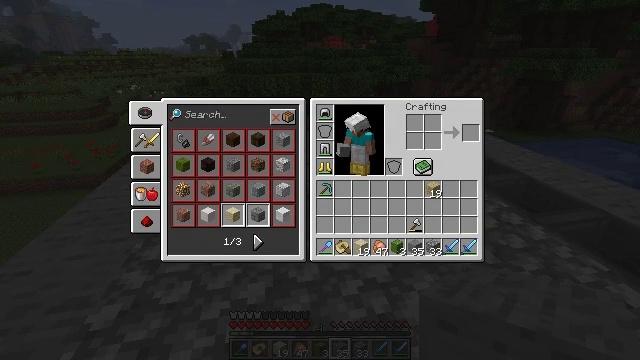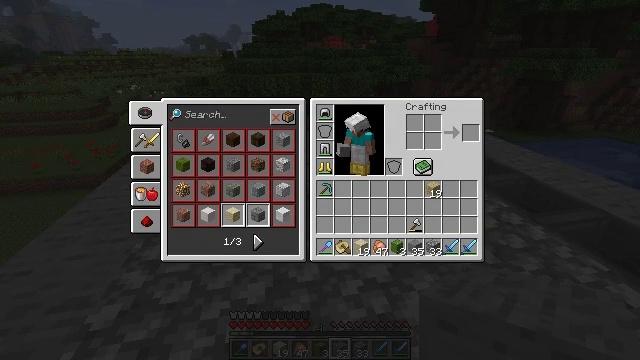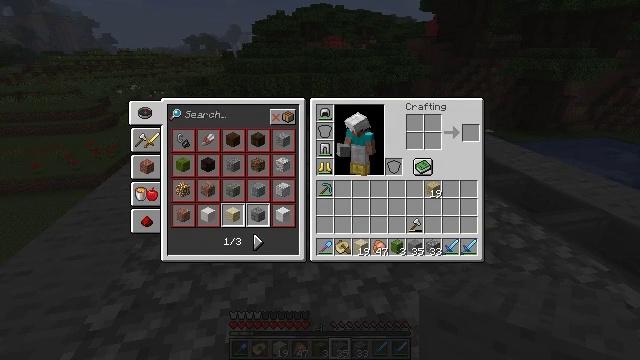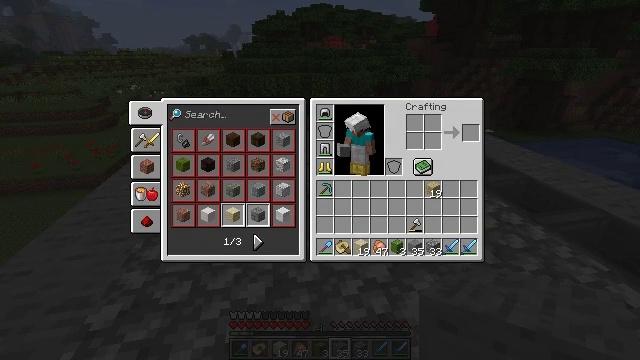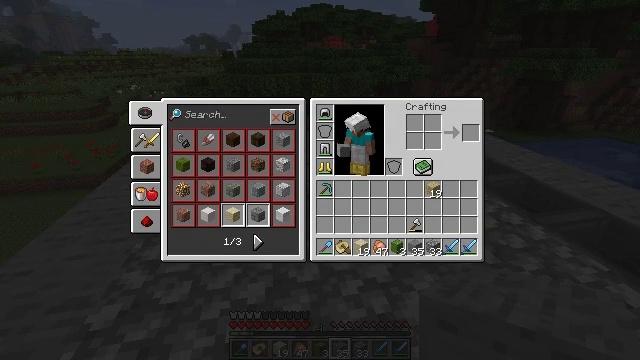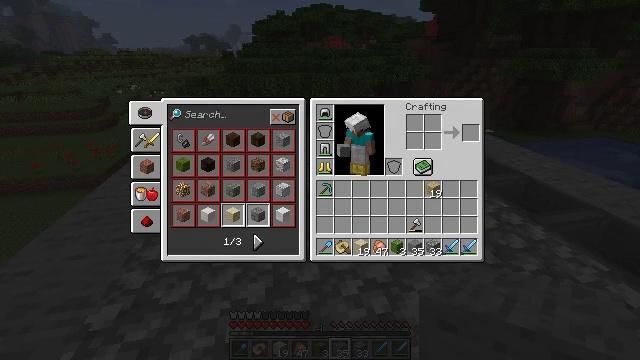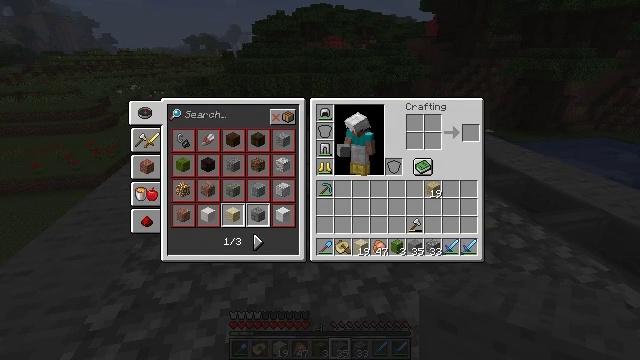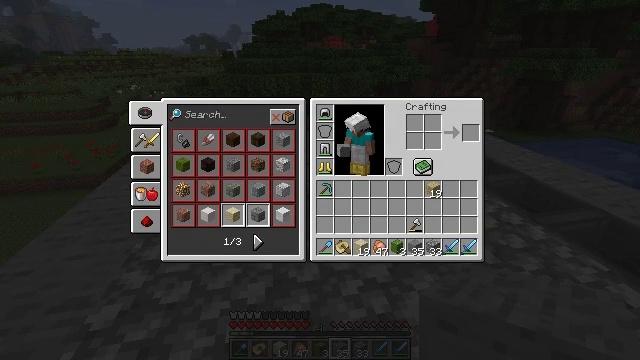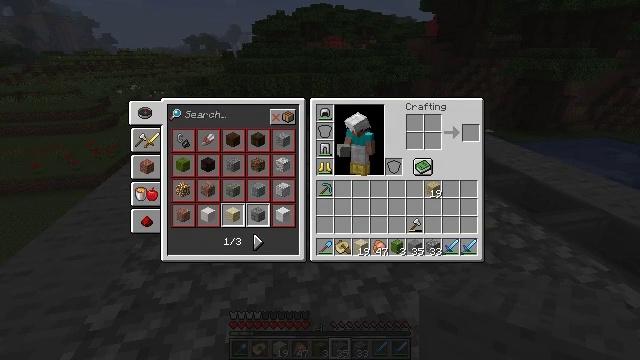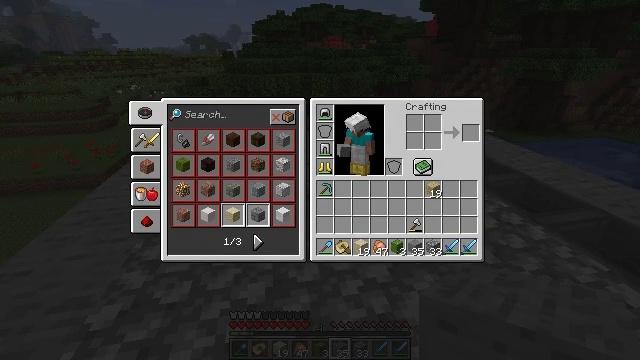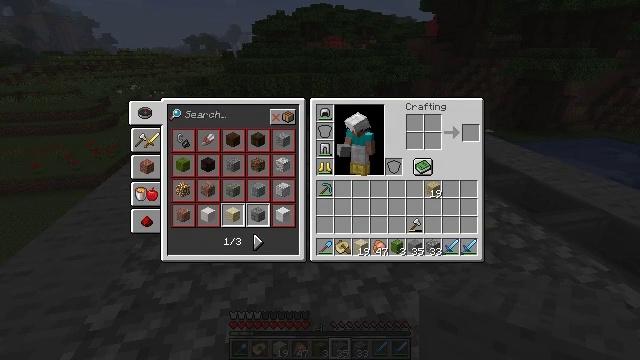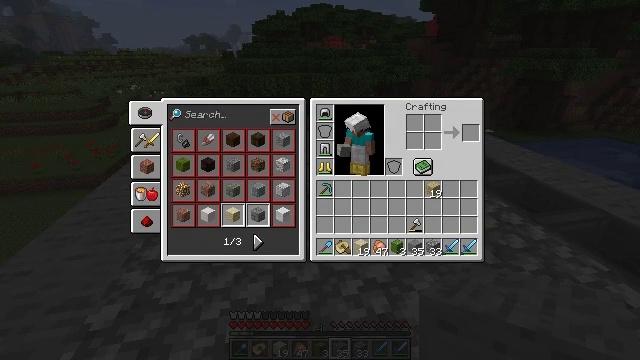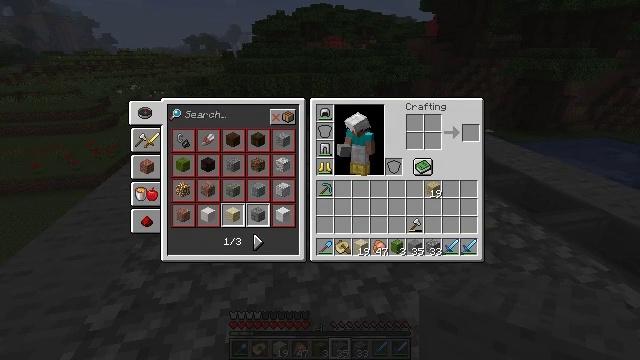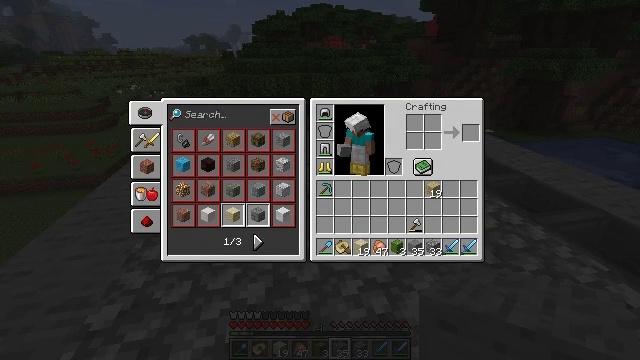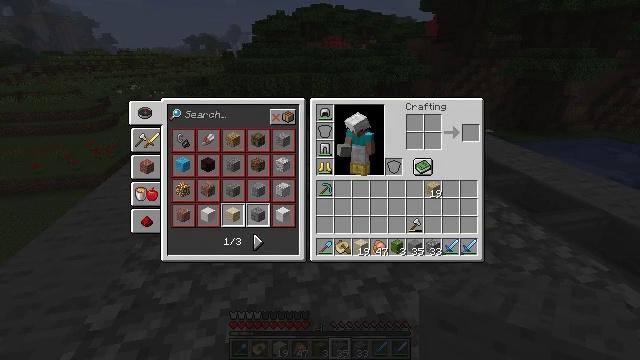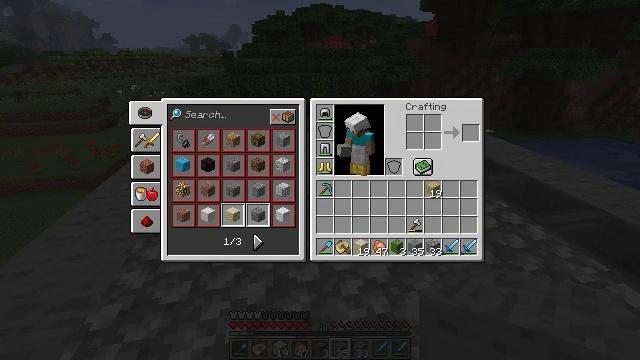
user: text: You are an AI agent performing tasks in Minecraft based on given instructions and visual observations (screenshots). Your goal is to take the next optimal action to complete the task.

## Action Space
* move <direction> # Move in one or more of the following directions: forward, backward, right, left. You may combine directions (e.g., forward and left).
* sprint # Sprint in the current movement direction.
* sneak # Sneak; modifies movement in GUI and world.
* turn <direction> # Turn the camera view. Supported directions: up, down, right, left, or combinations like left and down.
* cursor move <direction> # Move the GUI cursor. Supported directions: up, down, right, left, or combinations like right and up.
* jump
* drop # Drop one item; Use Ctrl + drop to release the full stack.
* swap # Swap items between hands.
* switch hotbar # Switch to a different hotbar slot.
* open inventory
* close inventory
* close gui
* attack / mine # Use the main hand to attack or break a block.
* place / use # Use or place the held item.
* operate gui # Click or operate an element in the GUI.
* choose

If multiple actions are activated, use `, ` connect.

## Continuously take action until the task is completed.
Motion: motion action
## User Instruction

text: Gather sweet berries from the bush.
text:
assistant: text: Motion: no_op
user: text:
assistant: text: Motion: no_op
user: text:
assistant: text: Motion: no_op
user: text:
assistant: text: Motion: no_op
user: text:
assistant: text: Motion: no_op
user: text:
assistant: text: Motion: no_op
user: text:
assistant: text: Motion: no_op
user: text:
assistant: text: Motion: no_op
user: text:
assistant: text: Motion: no_op
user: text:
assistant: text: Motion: no_op
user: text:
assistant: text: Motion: no_op
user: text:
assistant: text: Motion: no_op
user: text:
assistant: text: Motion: no_op
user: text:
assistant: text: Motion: no_op
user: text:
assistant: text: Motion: no_op
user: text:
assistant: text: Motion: no_op
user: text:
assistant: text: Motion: no_op
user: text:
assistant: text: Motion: no_op
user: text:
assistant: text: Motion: no_op
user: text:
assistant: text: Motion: no_op
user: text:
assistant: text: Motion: no_op
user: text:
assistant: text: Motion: no_op
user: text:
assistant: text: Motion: no_op
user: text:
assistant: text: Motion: no_op
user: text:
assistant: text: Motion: no_op
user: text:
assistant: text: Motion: no_op
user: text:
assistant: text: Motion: no_op
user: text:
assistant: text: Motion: no_op
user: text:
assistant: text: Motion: no_op
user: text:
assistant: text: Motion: no_op